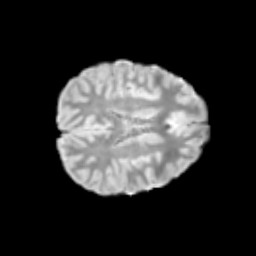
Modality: T2w
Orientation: axial
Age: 11
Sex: male
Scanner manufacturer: siemens
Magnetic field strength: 3 T
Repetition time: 3.8 s
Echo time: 0.07 s